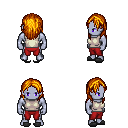
a pixel art fantasy rpg character, male body template, dark elf, purple skin, white sleeveless shirt, red pants, dark blonde long hairstyle, gray slippers, four views (front, back, left, right), 2x2 character sprite sheet, small pixel art, hard edges, no anti-aliasing